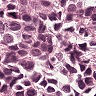
Metastatic tissue present: yes